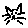
Label: cat